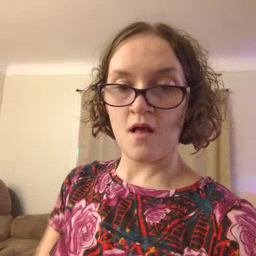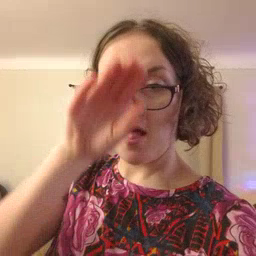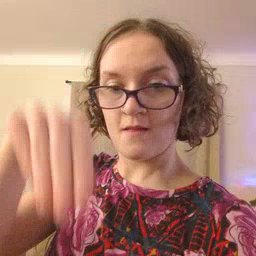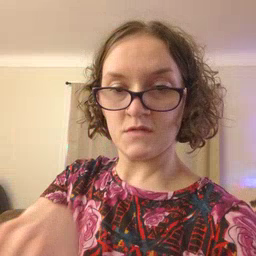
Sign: elephant